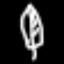
Label: leaf